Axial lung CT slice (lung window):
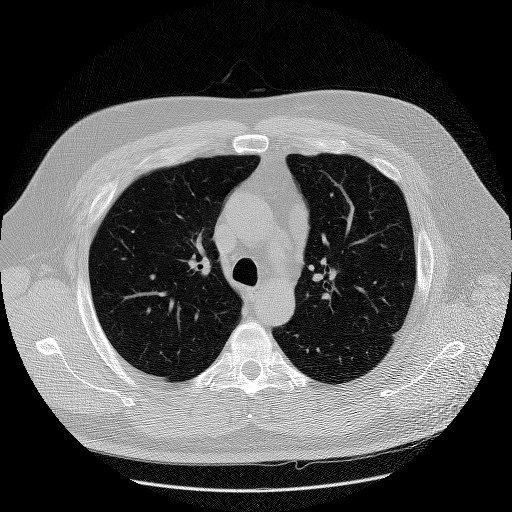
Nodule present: no